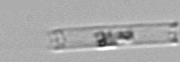
Label: Cerataulina_pelagica